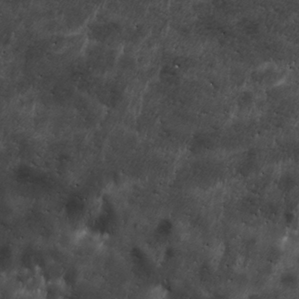
Label: non_frost